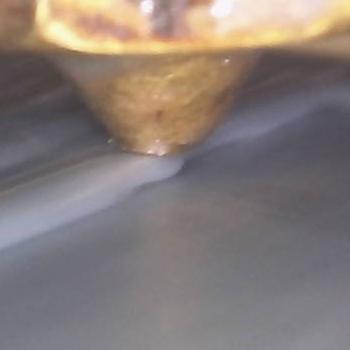
Flow rate: 300%